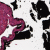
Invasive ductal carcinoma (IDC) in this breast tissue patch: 0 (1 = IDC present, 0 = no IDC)